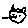
Label: cat